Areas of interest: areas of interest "East Garden of Science and Technology University"
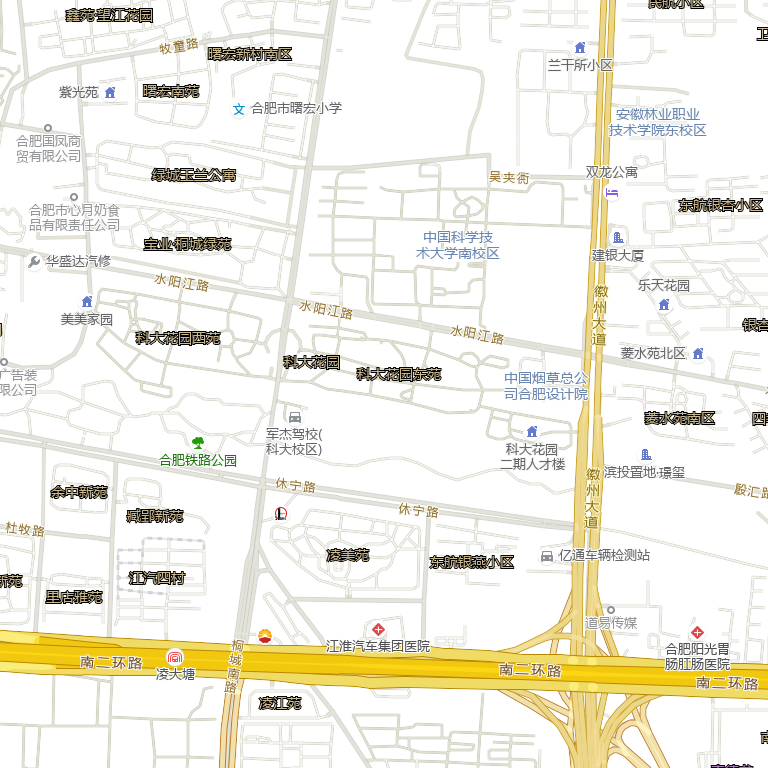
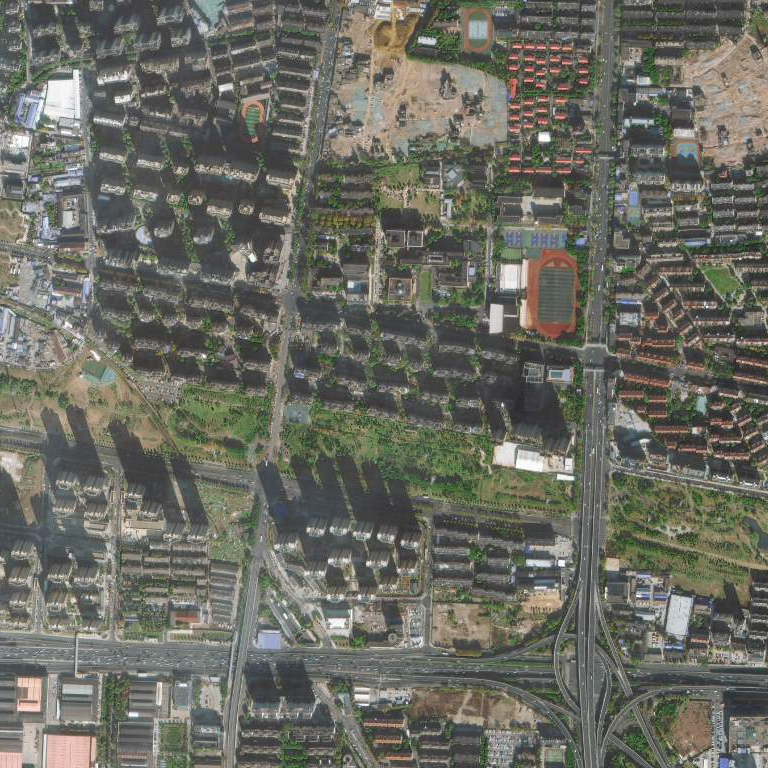